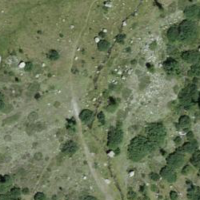
EUNIS habitat code: 26
Species observed at this site:
Juniperus communis
Sempervivum montanum